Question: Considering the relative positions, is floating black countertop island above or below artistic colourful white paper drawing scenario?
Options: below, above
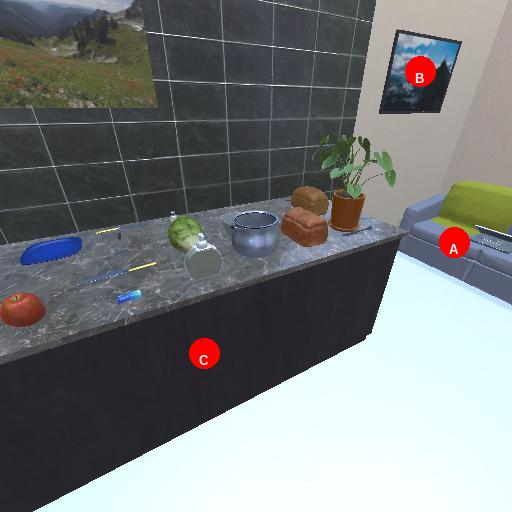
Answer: below